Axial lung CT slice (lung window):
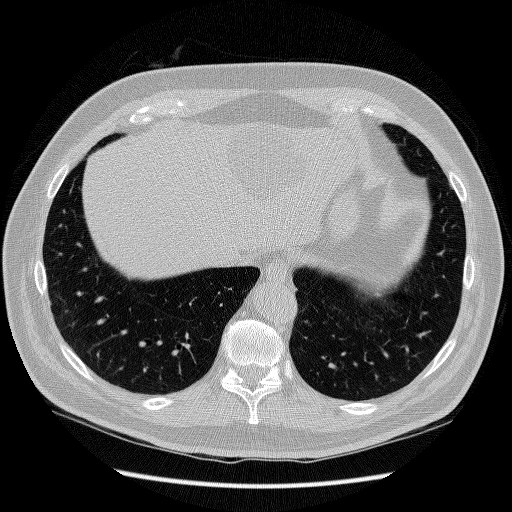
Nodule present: no